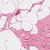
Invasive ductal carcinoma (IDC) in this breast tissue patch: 0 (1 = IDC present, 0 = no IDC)